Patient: sex M, age 61
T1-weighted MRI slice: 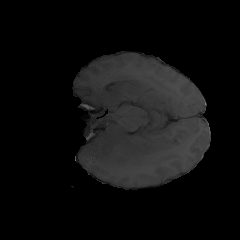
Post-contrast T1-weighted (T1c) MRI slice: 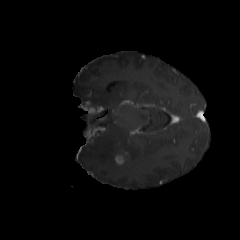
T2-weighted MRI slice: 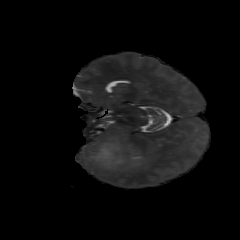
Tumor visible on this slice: yes
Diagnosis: Glioblastoma, IDH-wildtype
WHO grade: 4